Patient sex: M
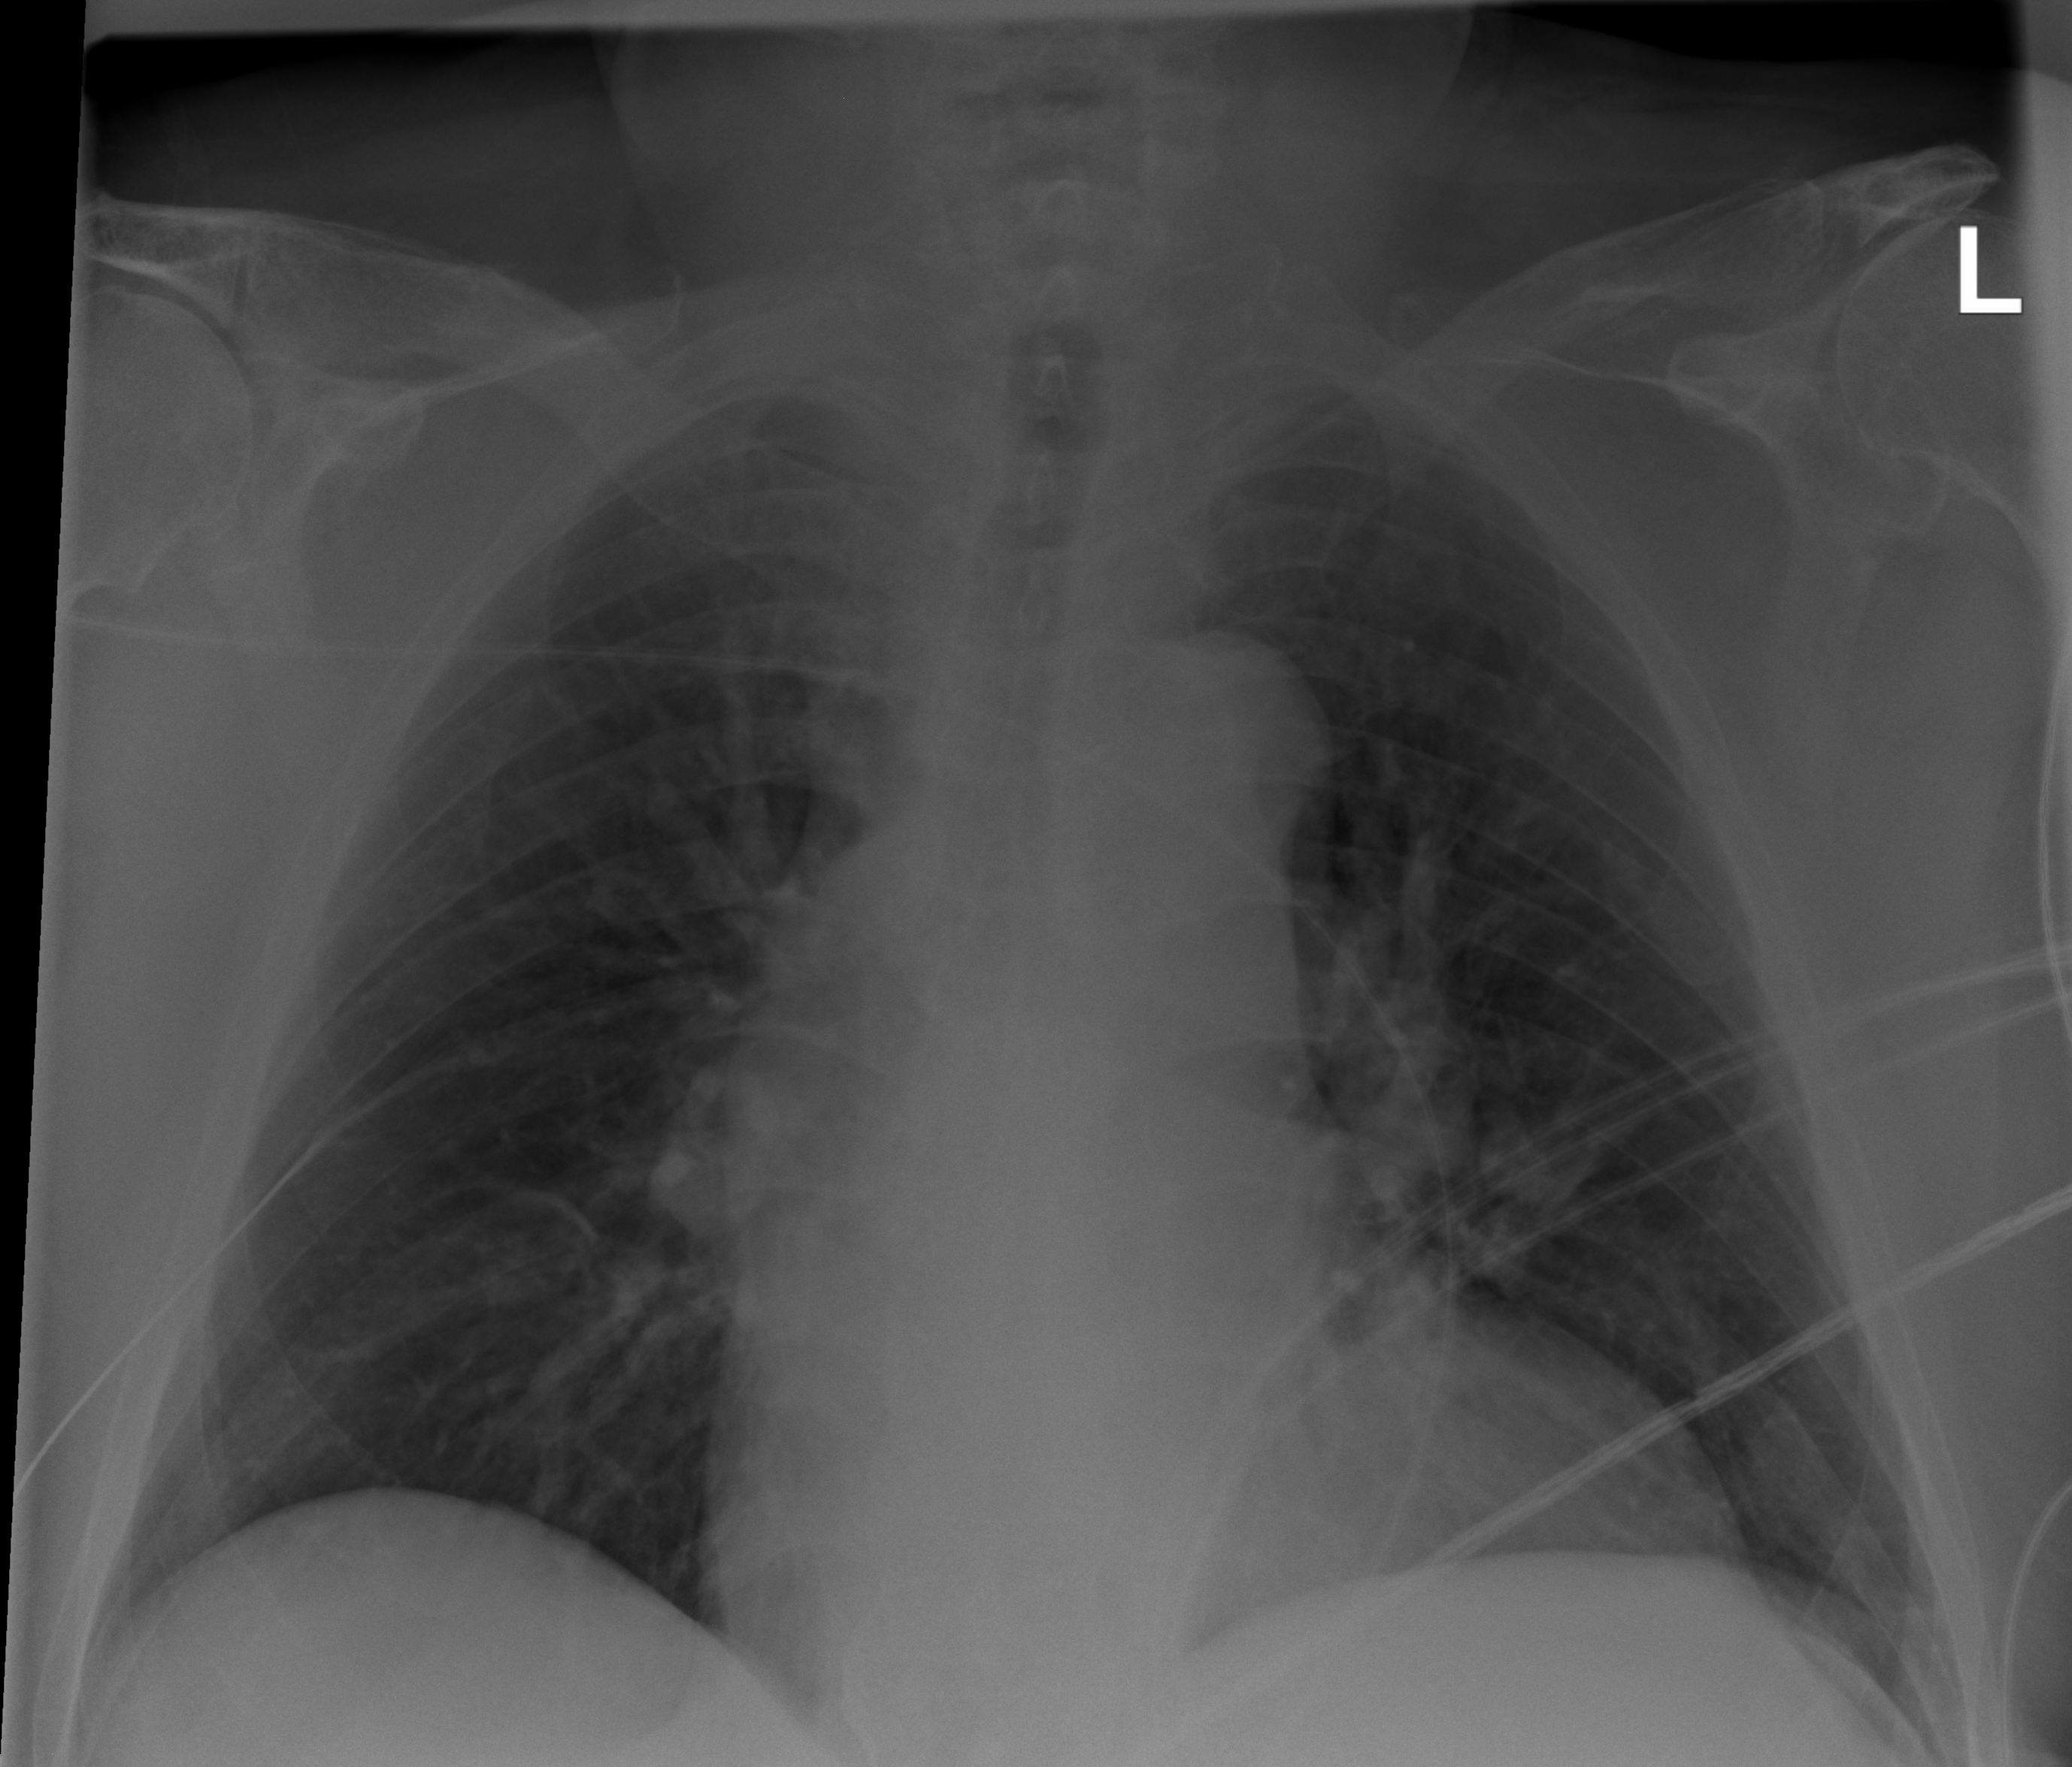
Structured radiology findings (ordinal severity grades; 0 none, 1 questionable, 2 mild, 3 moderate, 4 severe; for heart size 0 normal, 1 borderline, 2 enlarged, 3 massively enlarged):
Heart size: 2
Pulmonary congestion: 2
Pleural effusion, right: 0
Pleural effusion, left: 0
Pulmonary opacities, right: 0
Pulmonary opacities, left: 0
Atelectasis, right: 0
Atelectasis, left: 0